A spectrogram of one vibration snapshot from a rotating bearing is shown (time on one axis, frequency on the other). Classify the bearing condition as one of: normal, inner_race, outer_race, ball.
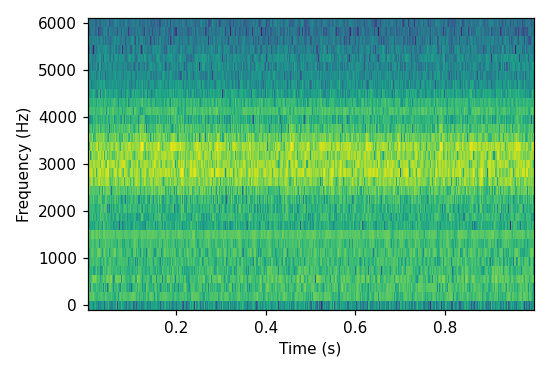
Answer: ball